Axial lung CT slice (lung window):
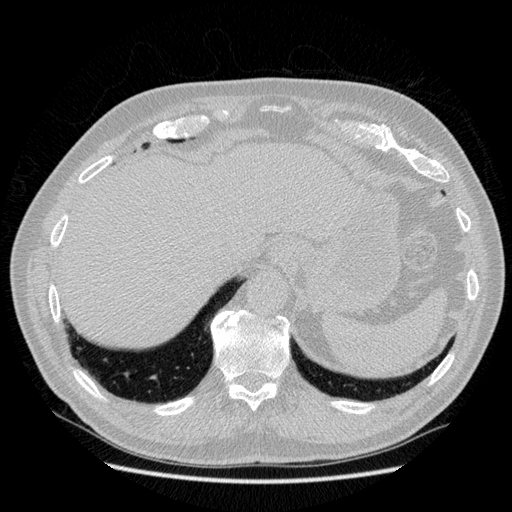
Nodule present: no